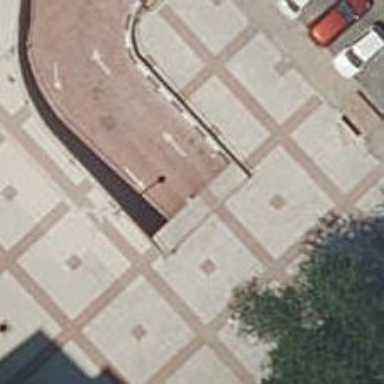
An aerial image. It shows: Parking entrance.